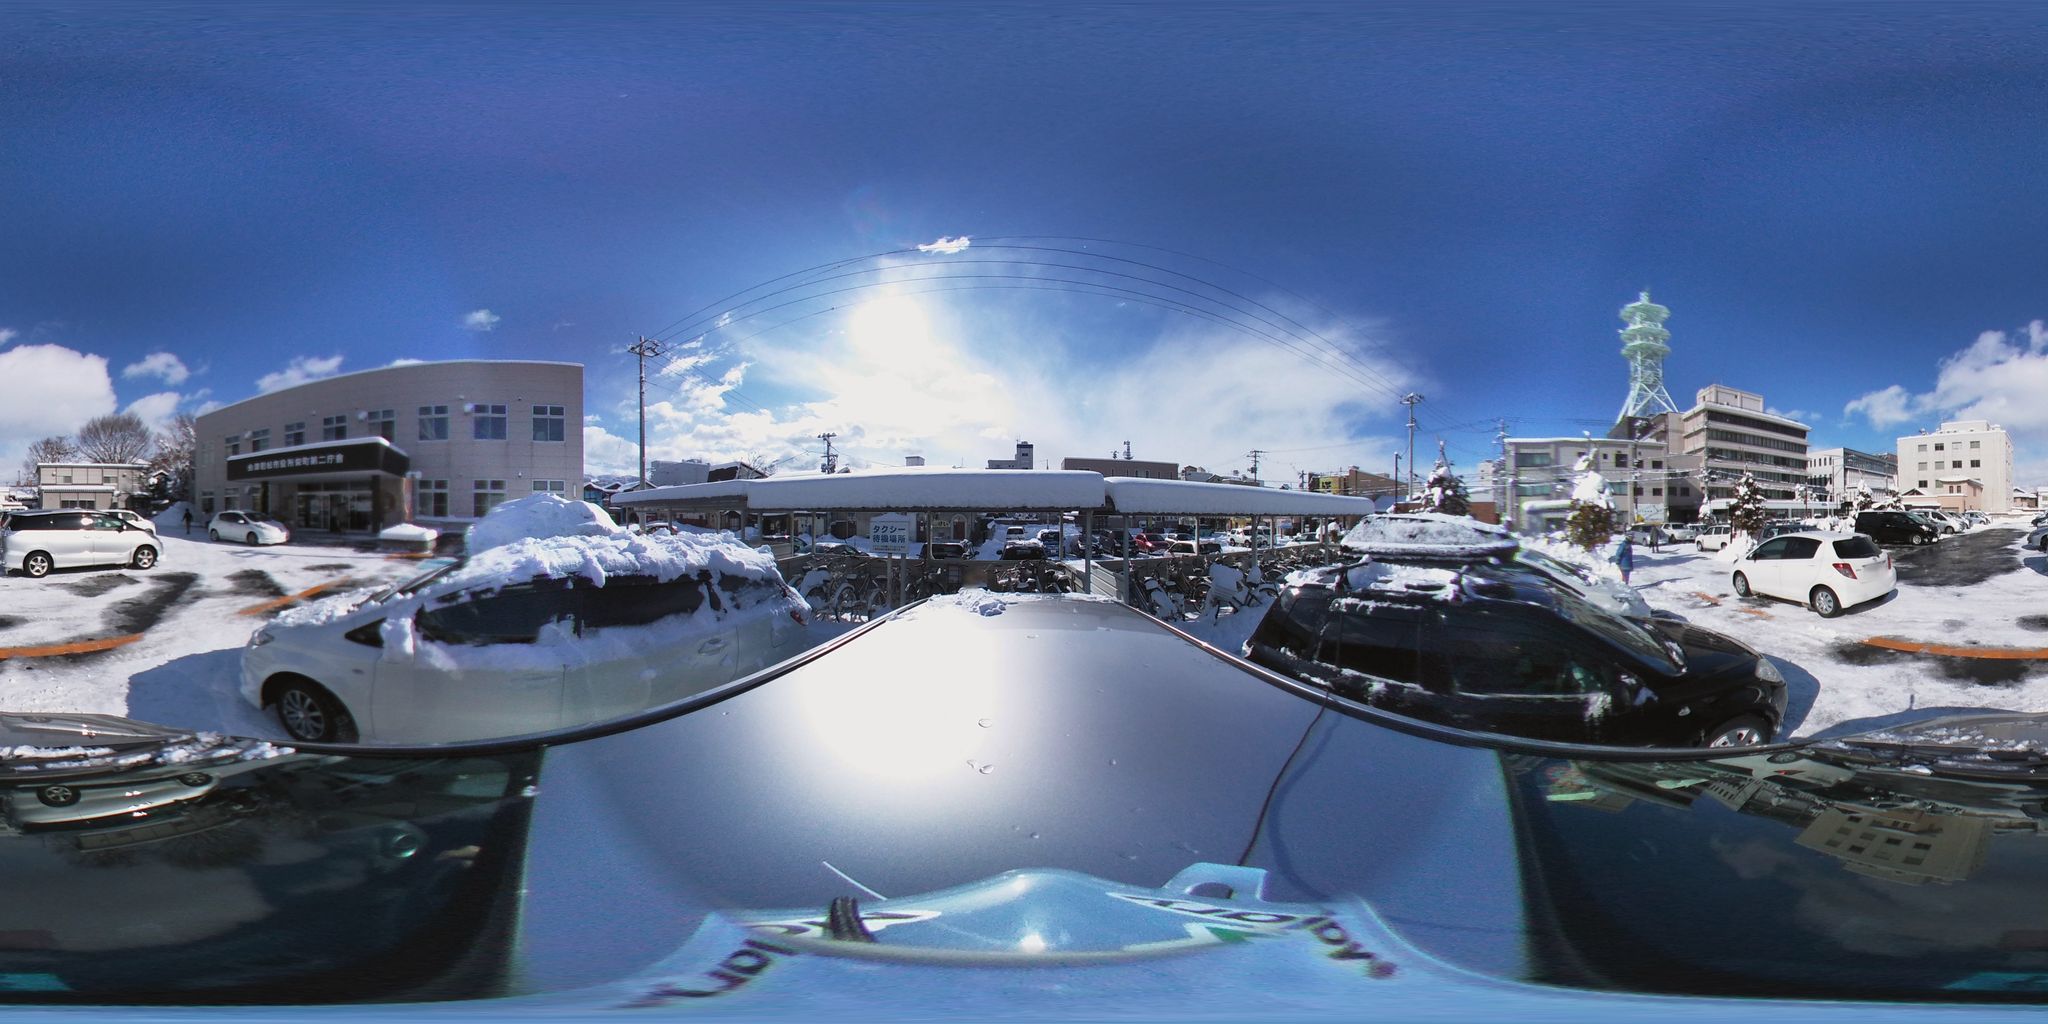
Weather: snowy
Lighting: day
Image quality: good
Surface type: cycling surface
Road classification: service, path
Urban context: urban centre
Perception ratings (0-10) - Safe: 0.8, Lively: 3.22, Beautiful: 7.36, Boring: 2.8, Depressing: 5.07, Wealthy: 3.57